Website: lowes
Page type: customer-info-address
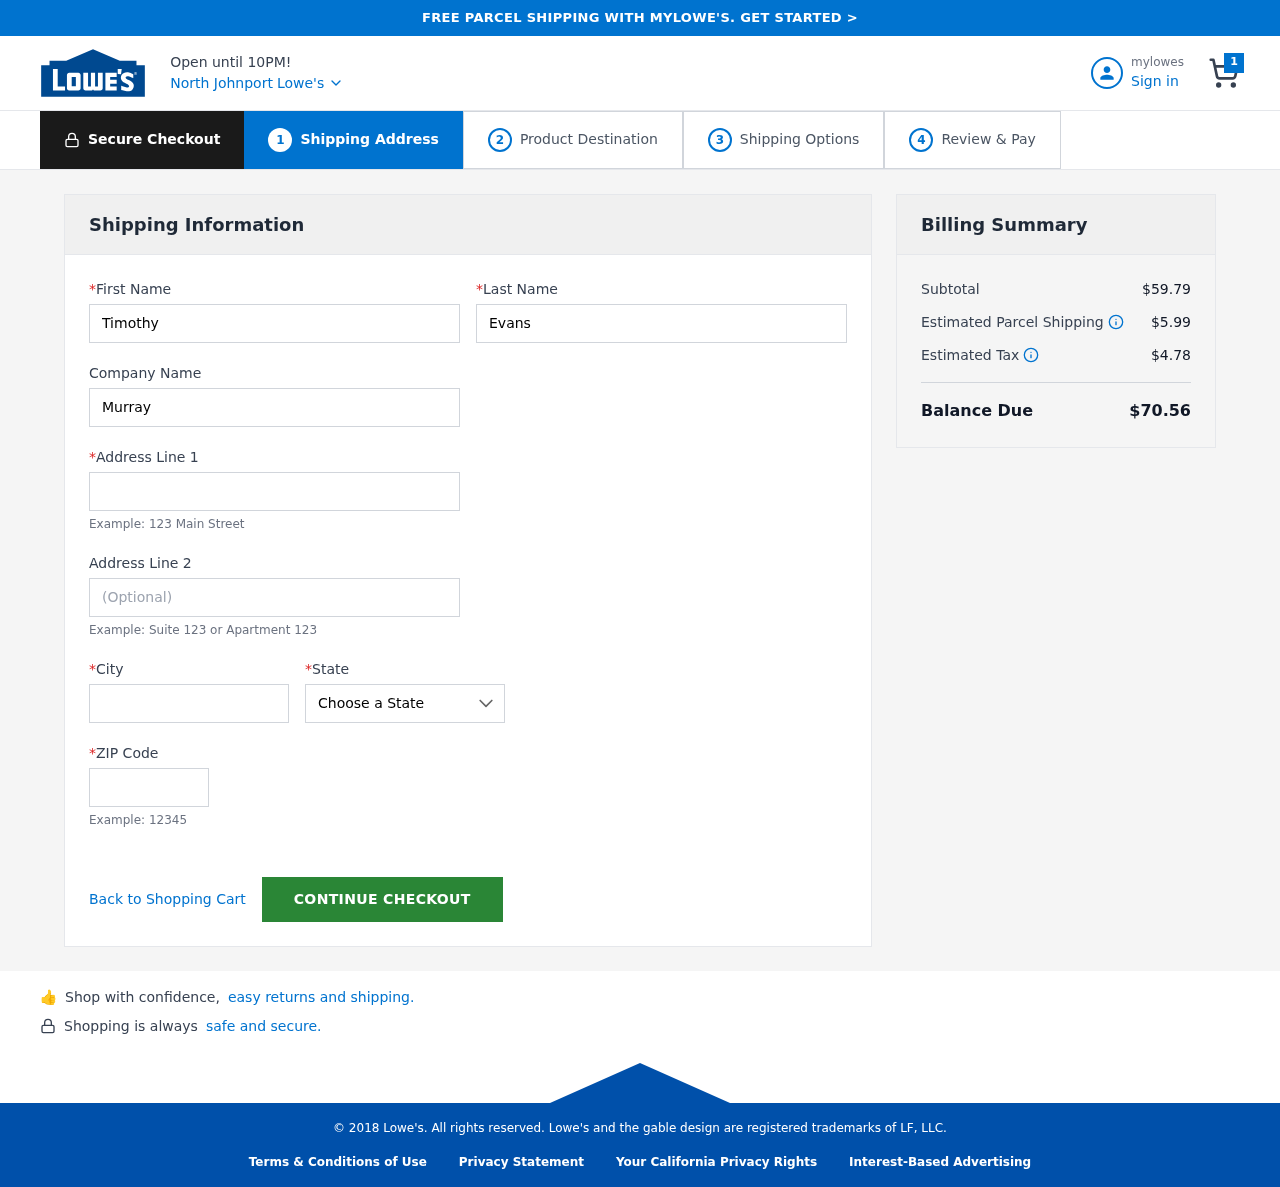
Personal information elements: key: PII_CITY
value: North Johnport
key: PII_COMPANY
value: Murray Ltd
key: PII_FIRSTNAME
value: Timothy
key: PII_LASTNAME
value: Evans
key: PII_POSTCODE
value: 90755
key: PII_STATE
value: Connecticut
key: PII_STREET
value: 0858 Gregory Isle Apt. 924
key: PII_STREET2
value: Apt. 751
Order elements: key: ORDER_NUM_ITEMS
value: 1
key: ORDER_SUBTOTAL
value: $59.79
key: ORDER_SHIPPING_COST
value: $5.99
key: ORDER_TAX
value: $4.78
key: ORDER_TOTAL
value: $70.56